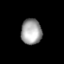
Tissue: lung
Cell type: Others
Senescence score: 0.1481
Nuclear area (px): 522
Mean DAPI intensity: 160.398